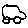
Label: car